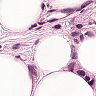
Metastatic tissue present: yes